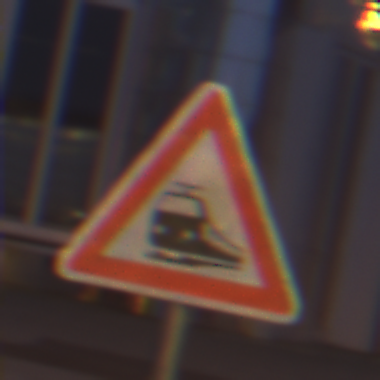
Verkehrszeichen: Bahnuebergang
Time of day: Night
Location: Outdoor (Urban)
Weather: PartlyCloudy
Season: NotSpecified
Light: Artificial